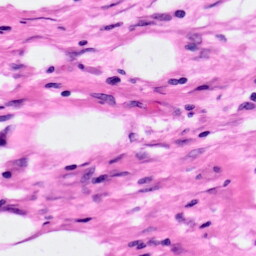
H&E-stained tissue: Pancreatic